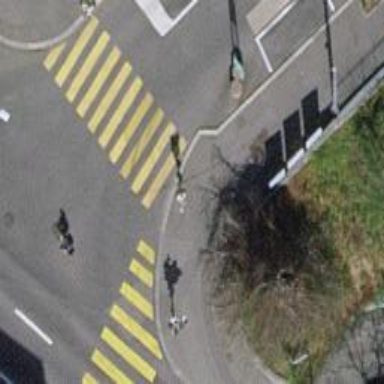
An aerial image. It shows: Road with steps.